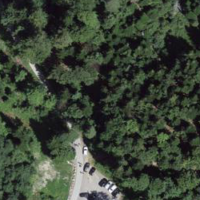
EUNIS habitat code: 41
Species observed at this site:
Corvus corone
Turdus philomelos
Fulica atra
Dendrocopos major
Turdus viscivorus
Aegithalos caudatus
Buteo buteo
Poecile palustris
Phylloscopus collybita
Cygnus olor
Erithacus rubecula
Dryocopus martius
Sitta europaea
Garrulus glandarius
Periparus ater
Cyanistes caeruleus
Equisetum telmateia
Lophophanes cristatus
Anas platyrhynchos
Troglodytes troglodytes
Pyrrhula pyrrhula
Fringilla coelebs
Regulus ignicapilla
Carduelis carduelis
Turdus merula
Columba palumbus
Phalacrocorax carbo
Parus major
Milvus milvus
Regulus regulus